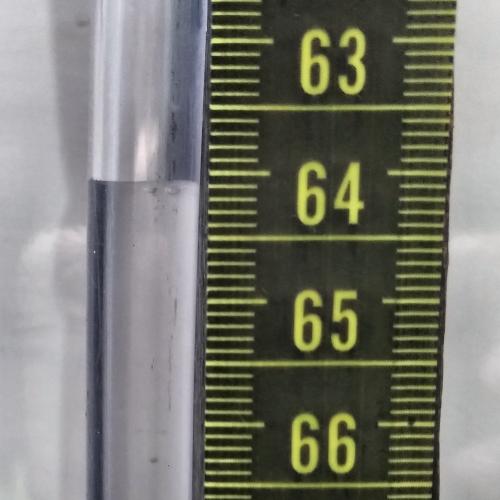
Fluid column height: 64.1 cm